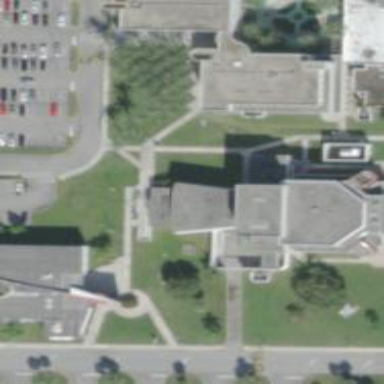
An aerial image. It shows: College building.